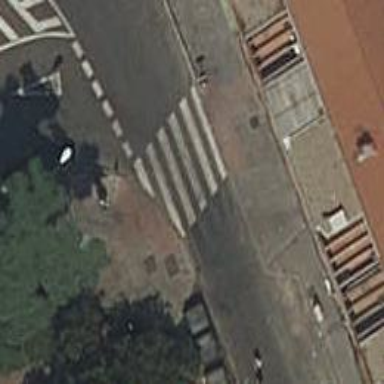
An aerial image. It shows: Crossing footway made of paving stones with zebra crossing.